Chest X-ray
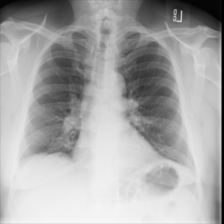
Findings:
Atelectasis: negative
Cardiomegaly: negative
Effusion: negative
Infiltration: negative
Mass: negative
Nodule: negative
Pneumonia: negative
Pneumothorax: negative
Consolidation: negative
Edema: negative
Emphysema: negative
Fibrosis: negative
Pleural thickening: negative
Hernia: negative